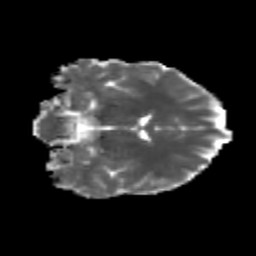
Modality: MD
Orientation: coronal
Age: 28
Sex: female
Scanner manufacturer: siemens
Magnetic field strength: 3 T
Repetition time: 3.5 s
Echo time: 0.113 s